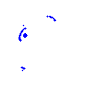
Particle: proton